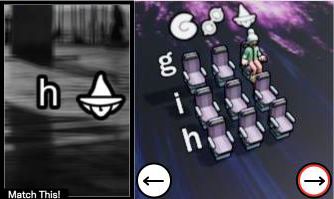
Task: seats
Answer: no